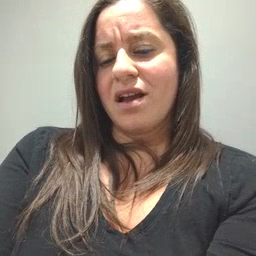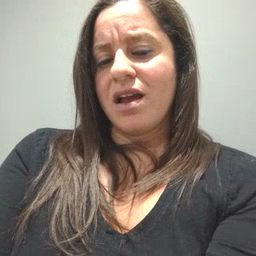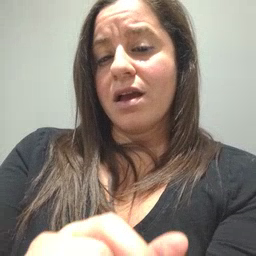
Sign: outside